Question: Let's say I have a 3-tier ASP.NET application written in C#. How are you supposed to utilize the DAL, BLL and PL correctly?
For example let's say I have a stored procedure which requires a parameter of customer ID to be passed in before it returns results. In my data access layer I could have the following:
'''
public DataTable GetCustomerInfo(collection b)
{
DataTable table;
try
{
string returnValue = string.Empty;
DB = Connect();
DBCommand = connection.Procedure("sp_getCust");
DB.AddInParameter(DBCommand, "@CustomerID", DbType.String, b.CustomerID);
DbDataReader reader = DBCommand.ExecuteReader();
table = new DataTable();
table.Load(reader);
return table;
}
catch (Exception ex)
{
throw (ex);
}
}
'''
Then in my , I would then get that returned table and populate a dataset?
I have tried to populate a dataset without my 'DataTable' called, "table"
'''
public static DataTable returnCustomer(collection b)
{
try
{
SqlDataAdapter adapt = new SqlDataAdapter();
DataSet table = new DataSet();
adapt.Fill(table, "table");
return table;
}
catch (Exception ex)
{
throw ex;
}
}
'''
However I get these error:

Also: how to bind the dataset so that I can return the data to my textboxes?
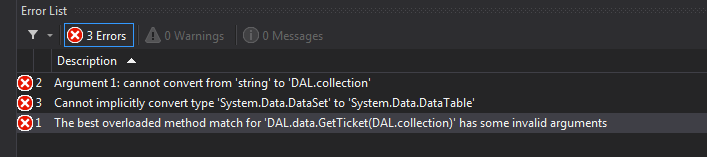
Answer: DataSet has a tables collection - you need to return just the first Table from the DataSet:
'''
var dataSet = new DataSet();
adapt.Fill(dataSet, "table");
return dataSet.Tables["table"];
'''
Also, don't do this, as it <URL>:
'''
catch (Exception ex)
{
throw (ex);
}
'''
If you aren't going to do any exception handling, then drop the try / catch entirely. If you are going to do handling and then re-raise, then either just 'throw', or <URL>
Finally, note that many of the objects in your DAL are 'IDisposable' - DataReaders, SqlConnection and SqlCommand should all be disposed - I would recommend wrapping the call in a 'using' scope.